Question: i have a youtube video and a like button on top of it. The problem occurs when i click the like button and the 'leave comment' dialog opens. it goes underneath the video.
'''
<div>
<div class="like_like">
<div id="fb-root"></div><script src="http://connect.facebook.net/en_US/all.js#appId=211607088882&amp;xfbml=1"></script>
<fb:like href="http://www.xxx.com/tpain.php" layout="button_count" show_faces="false" width="240" height="40" action="like" colorscheme="light"></fb:like>
</div>
</div>
<div class="insidde_video">
<iframe width="300" height="200" src="http://www.youtube.com/embed/CNmCOTBsAwQ" frameborder="0" allowfullscreen></iframe>
</div>
'''

any ideas?
## thanks
the solution is to add '?wmode=opaque' on the youtube iframe src. ex: '<iframe width="300" height="200" src="http://www.youtube.com/embed/-oQFSfuRy24?wmode=opaque" frameborder="0" allowfullscreen></iframe>'
thanks all
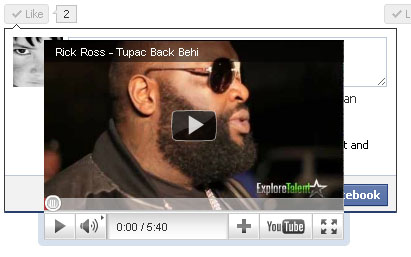
Answer: You can try defining some properties for the '<param>' element of the video embed:
'''
<param name="wmode" value="transparent">
'''
That should make the video obey the z-index stacking of elements on the page. However, you have been warned that using this method may cause massive slowdowns.
There is also a <URL> to this, although looking more cumbersome, doesn't require hardcoding on your behalf.